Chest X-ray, AP view. Patient: 74 years old, sex F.
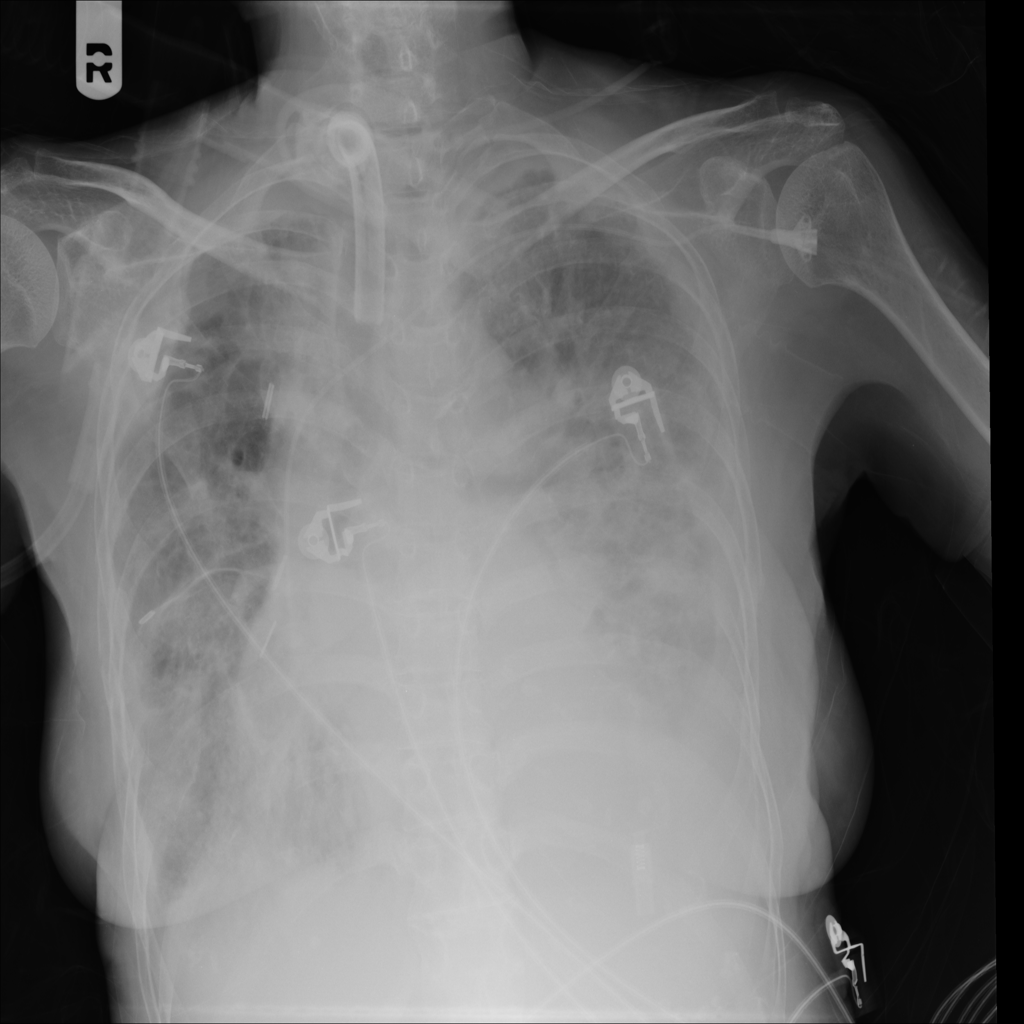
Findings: Infiltration